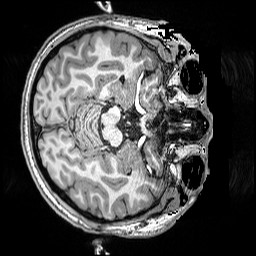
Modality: T1w
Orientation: axial
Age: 19
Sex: male